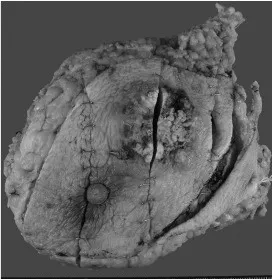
Macroscopic images. (A) The predominant lesion of the tumor was white and solid, measuring 61x27 mm and was associated with a cutaneous ulcer.
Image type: pathology (h&e)